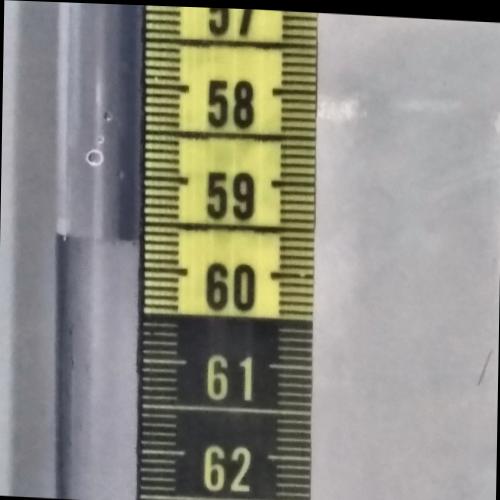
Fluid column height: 59.7 cm